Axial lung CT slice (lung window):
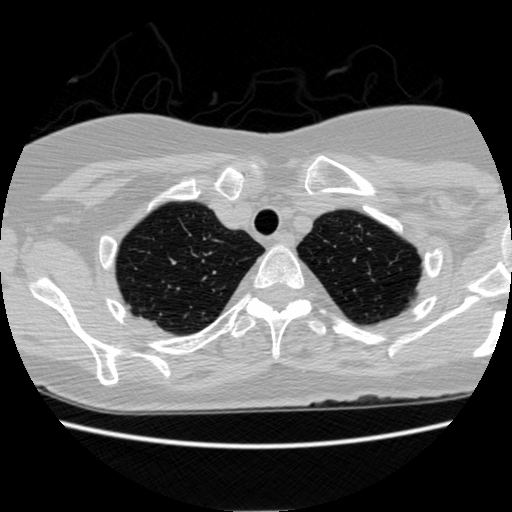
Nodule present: no